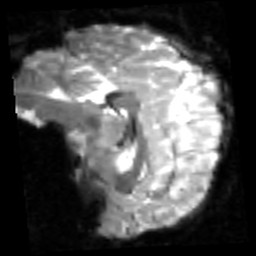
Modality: inplaneT2
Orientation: sagittal
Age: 27
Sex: female